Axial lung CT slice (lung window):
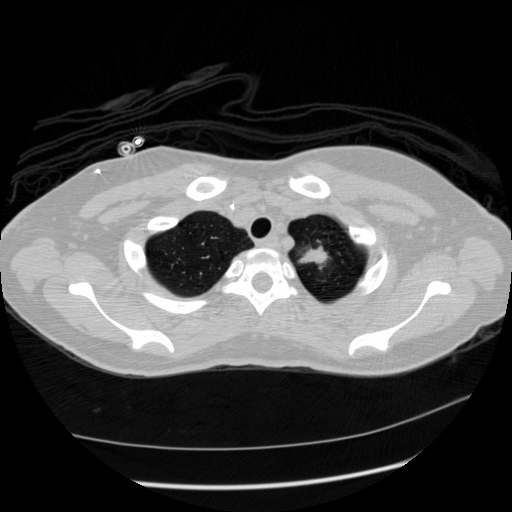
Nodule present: yes
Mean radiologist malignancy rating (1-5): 4.25